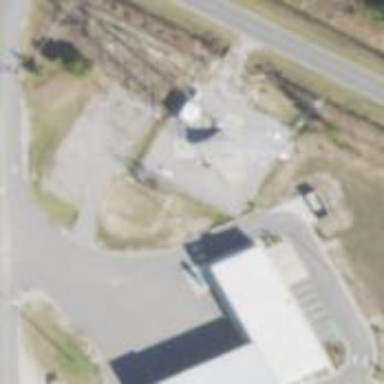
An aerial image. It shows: Mast tower used for communication.